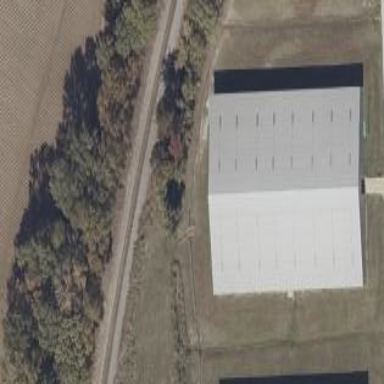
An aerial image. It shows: Warehouse.